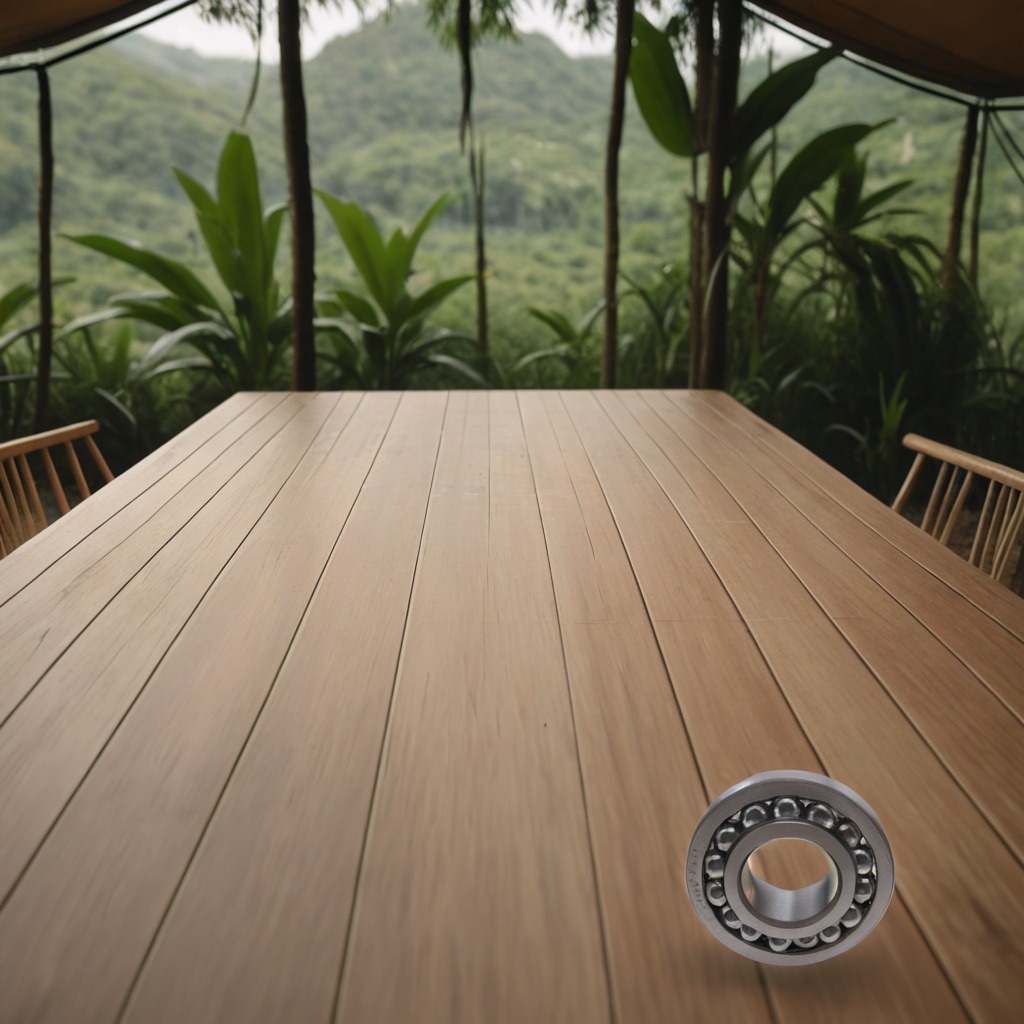
A metal ball bearing lies on a clean wooden table inside a jungle field workshop tent.